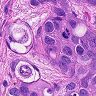
Metastatic tissue present: yes